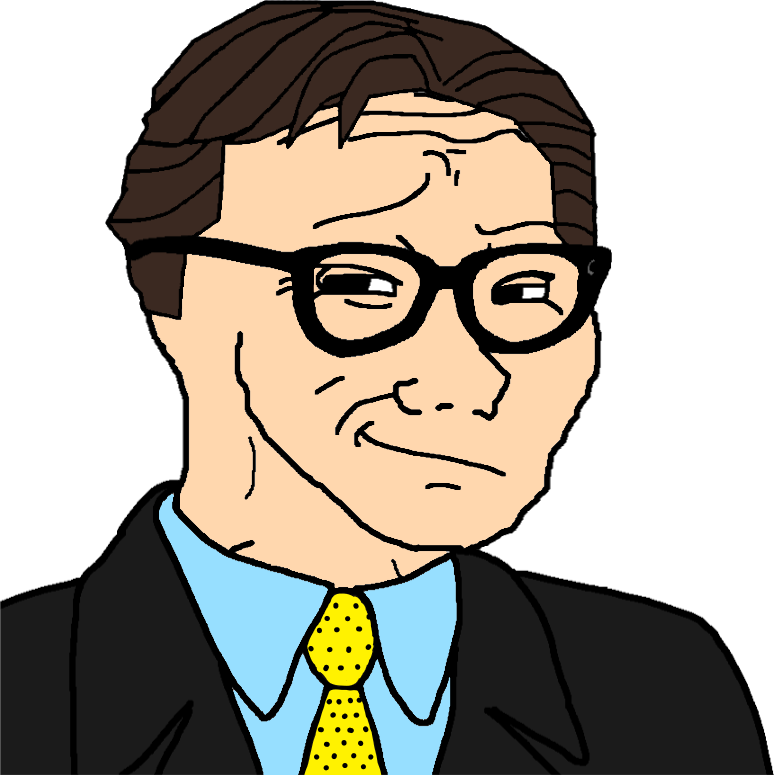
Label: 5_Smugjak